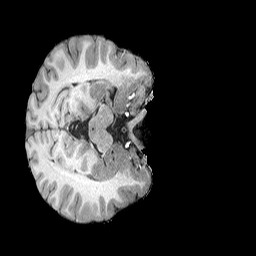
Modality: T1w
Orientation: axial
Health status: ill